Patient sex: M
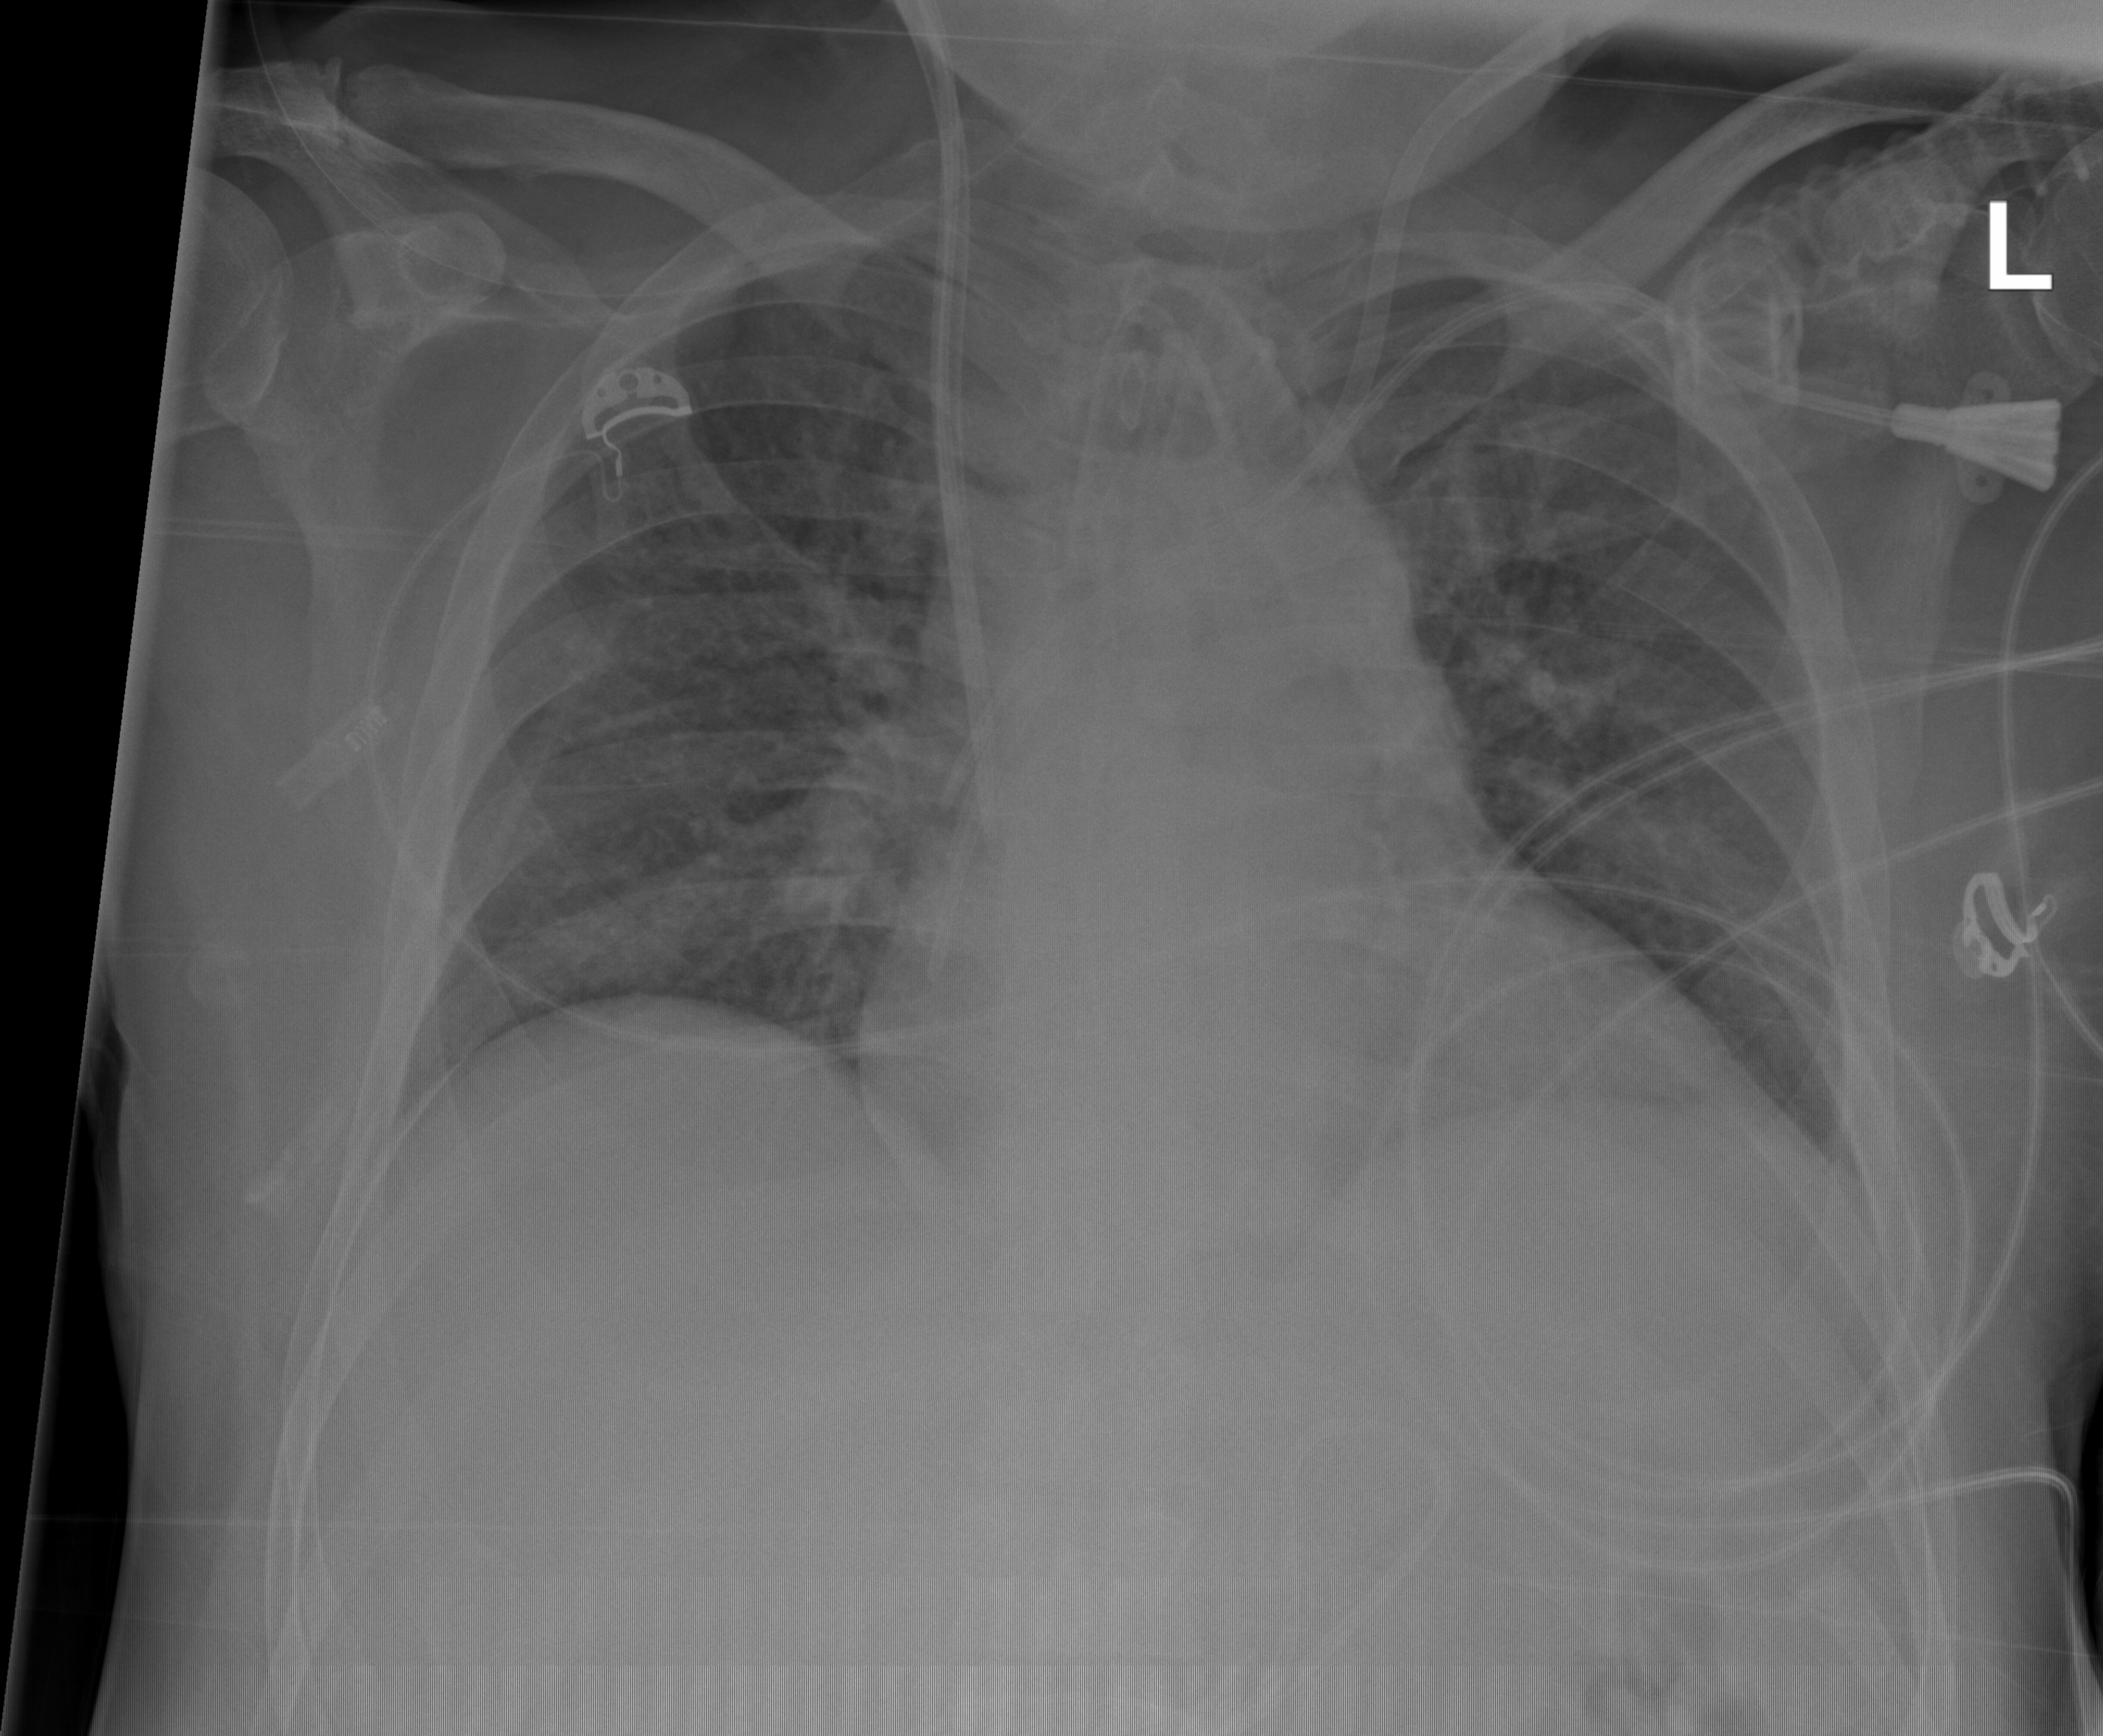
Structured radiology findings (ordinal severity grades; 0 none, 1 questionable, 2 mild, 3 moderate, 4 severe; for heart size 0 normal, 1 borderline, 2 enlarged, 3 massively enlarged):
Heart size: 2
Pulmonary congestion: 2
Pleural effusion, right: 0
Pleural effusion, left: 1
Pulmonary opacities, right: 1
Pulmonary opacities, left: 1
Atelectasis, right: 0
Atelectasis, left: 0